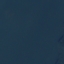
Label: SeaLake